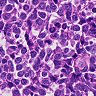
Metastatic tissue present: no